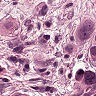
Metastatic tissue present: yes